RGB frame:
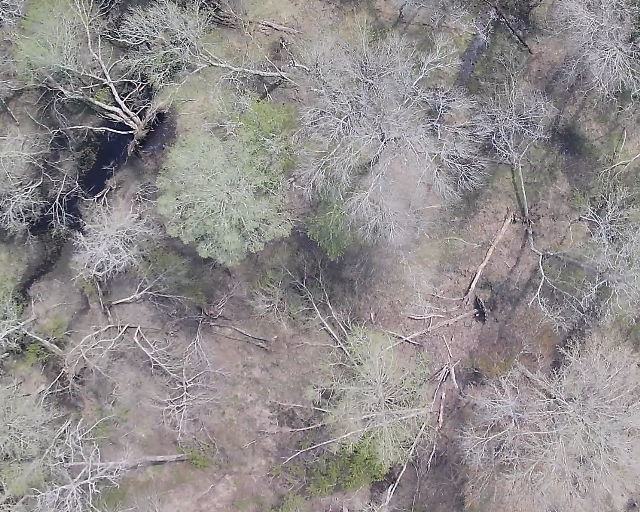
Thermal frame:
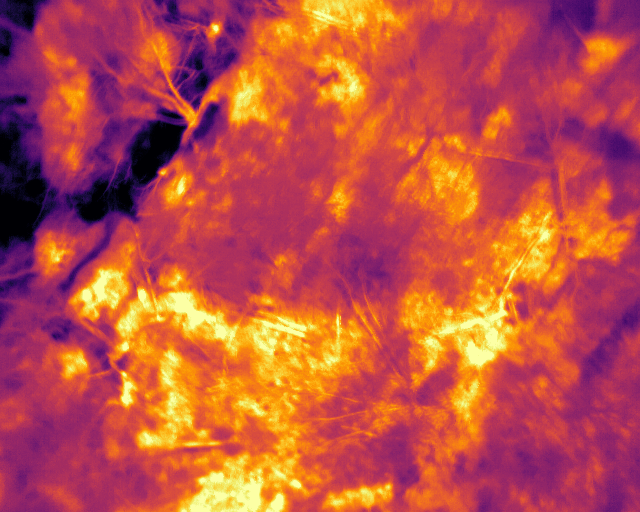
Captured: 2026-02-26 03:45:41
Pixels at or above 80 °C: 0 (fraction of frame: 0)